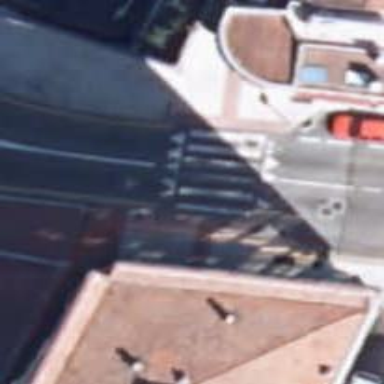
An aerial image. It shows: Marked road crossing.